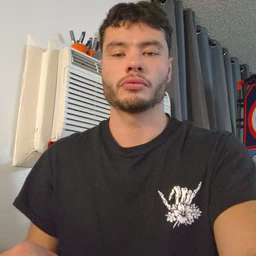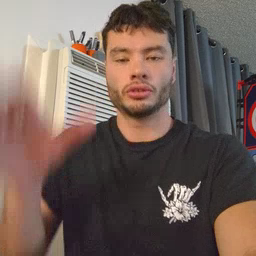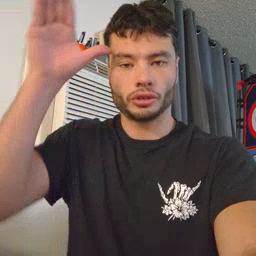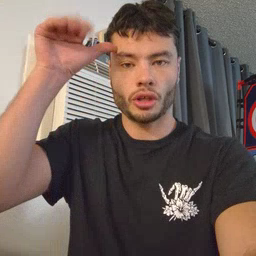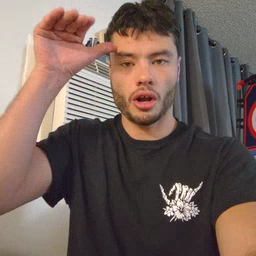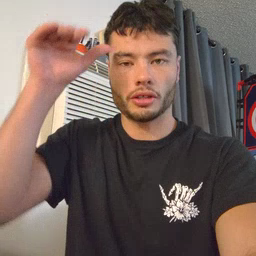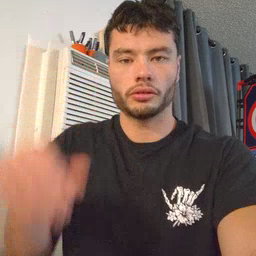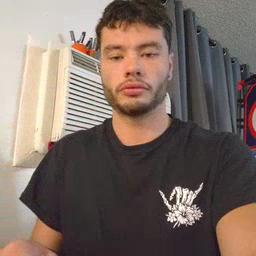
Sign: donkey